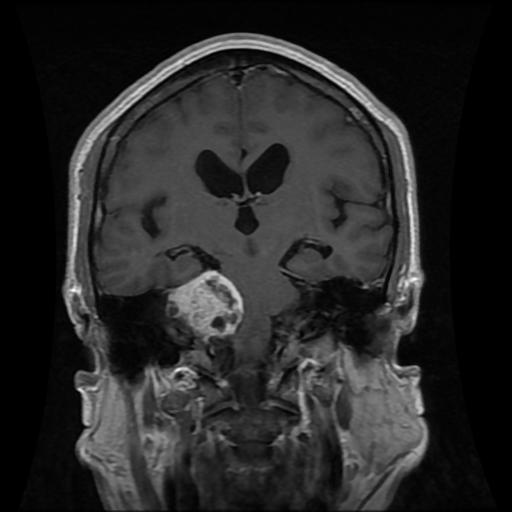
Label: meningioma